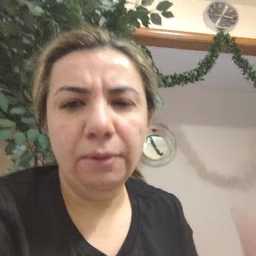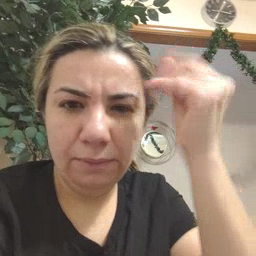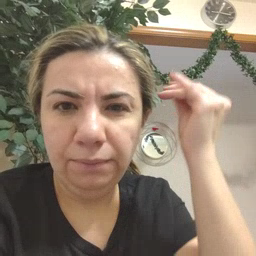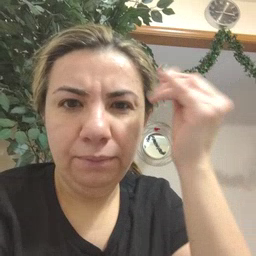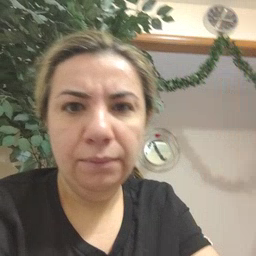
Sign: think